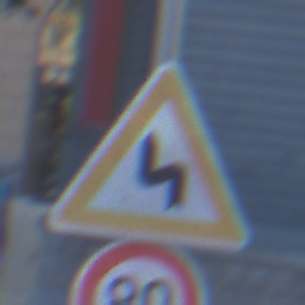
Verkehrszeichen: DoppelkurveZunaechstLinks
Zusatzzeichen unten: Geschwindigkeit80
Umgebung: Outdoor, Urban
Tageszeit: SunriseSunset
Wetter: PartlyCloudy
Licht: Natural
Jahreszeit: NotSpecified
Kontrast: LowContrast